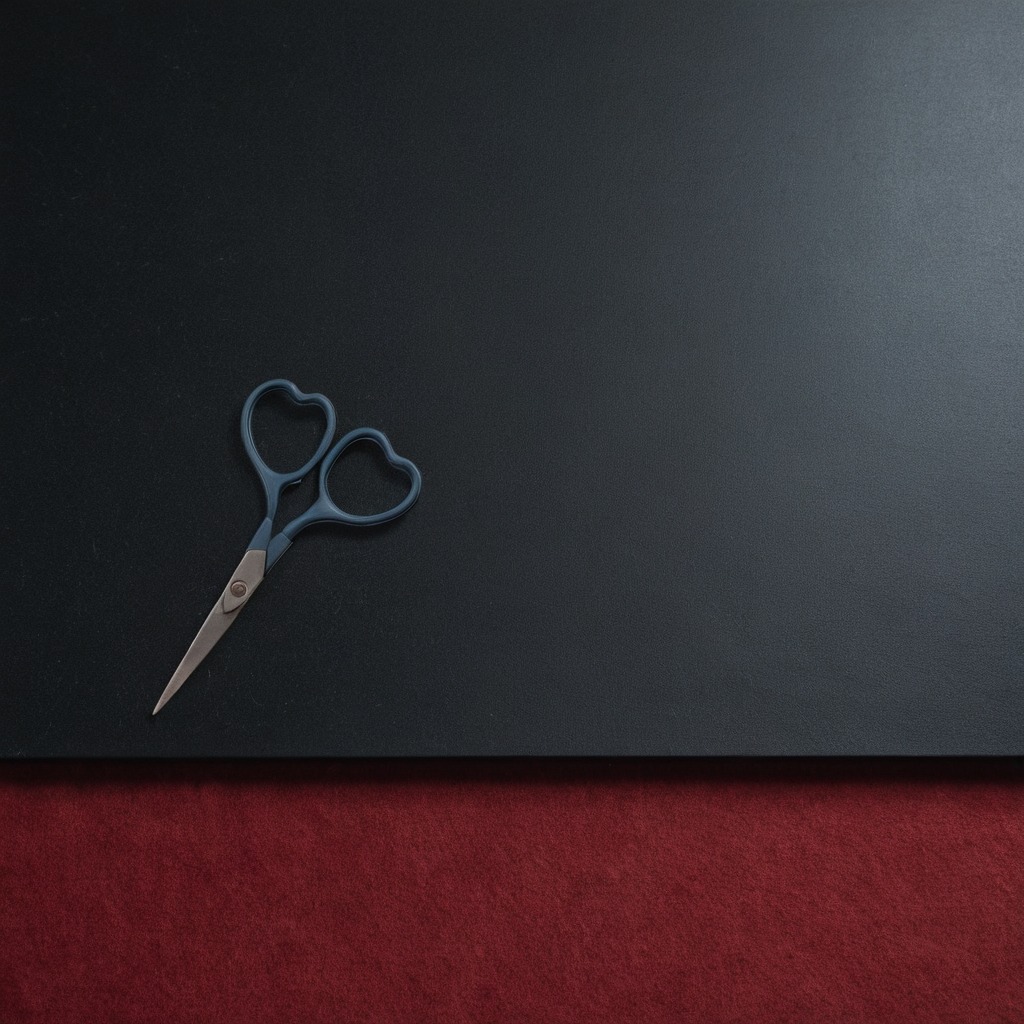
A scissor lying on a clean granite tabletop inside a workshop at night dim ambient light soft shadows worn but beneath the mat